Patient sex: F
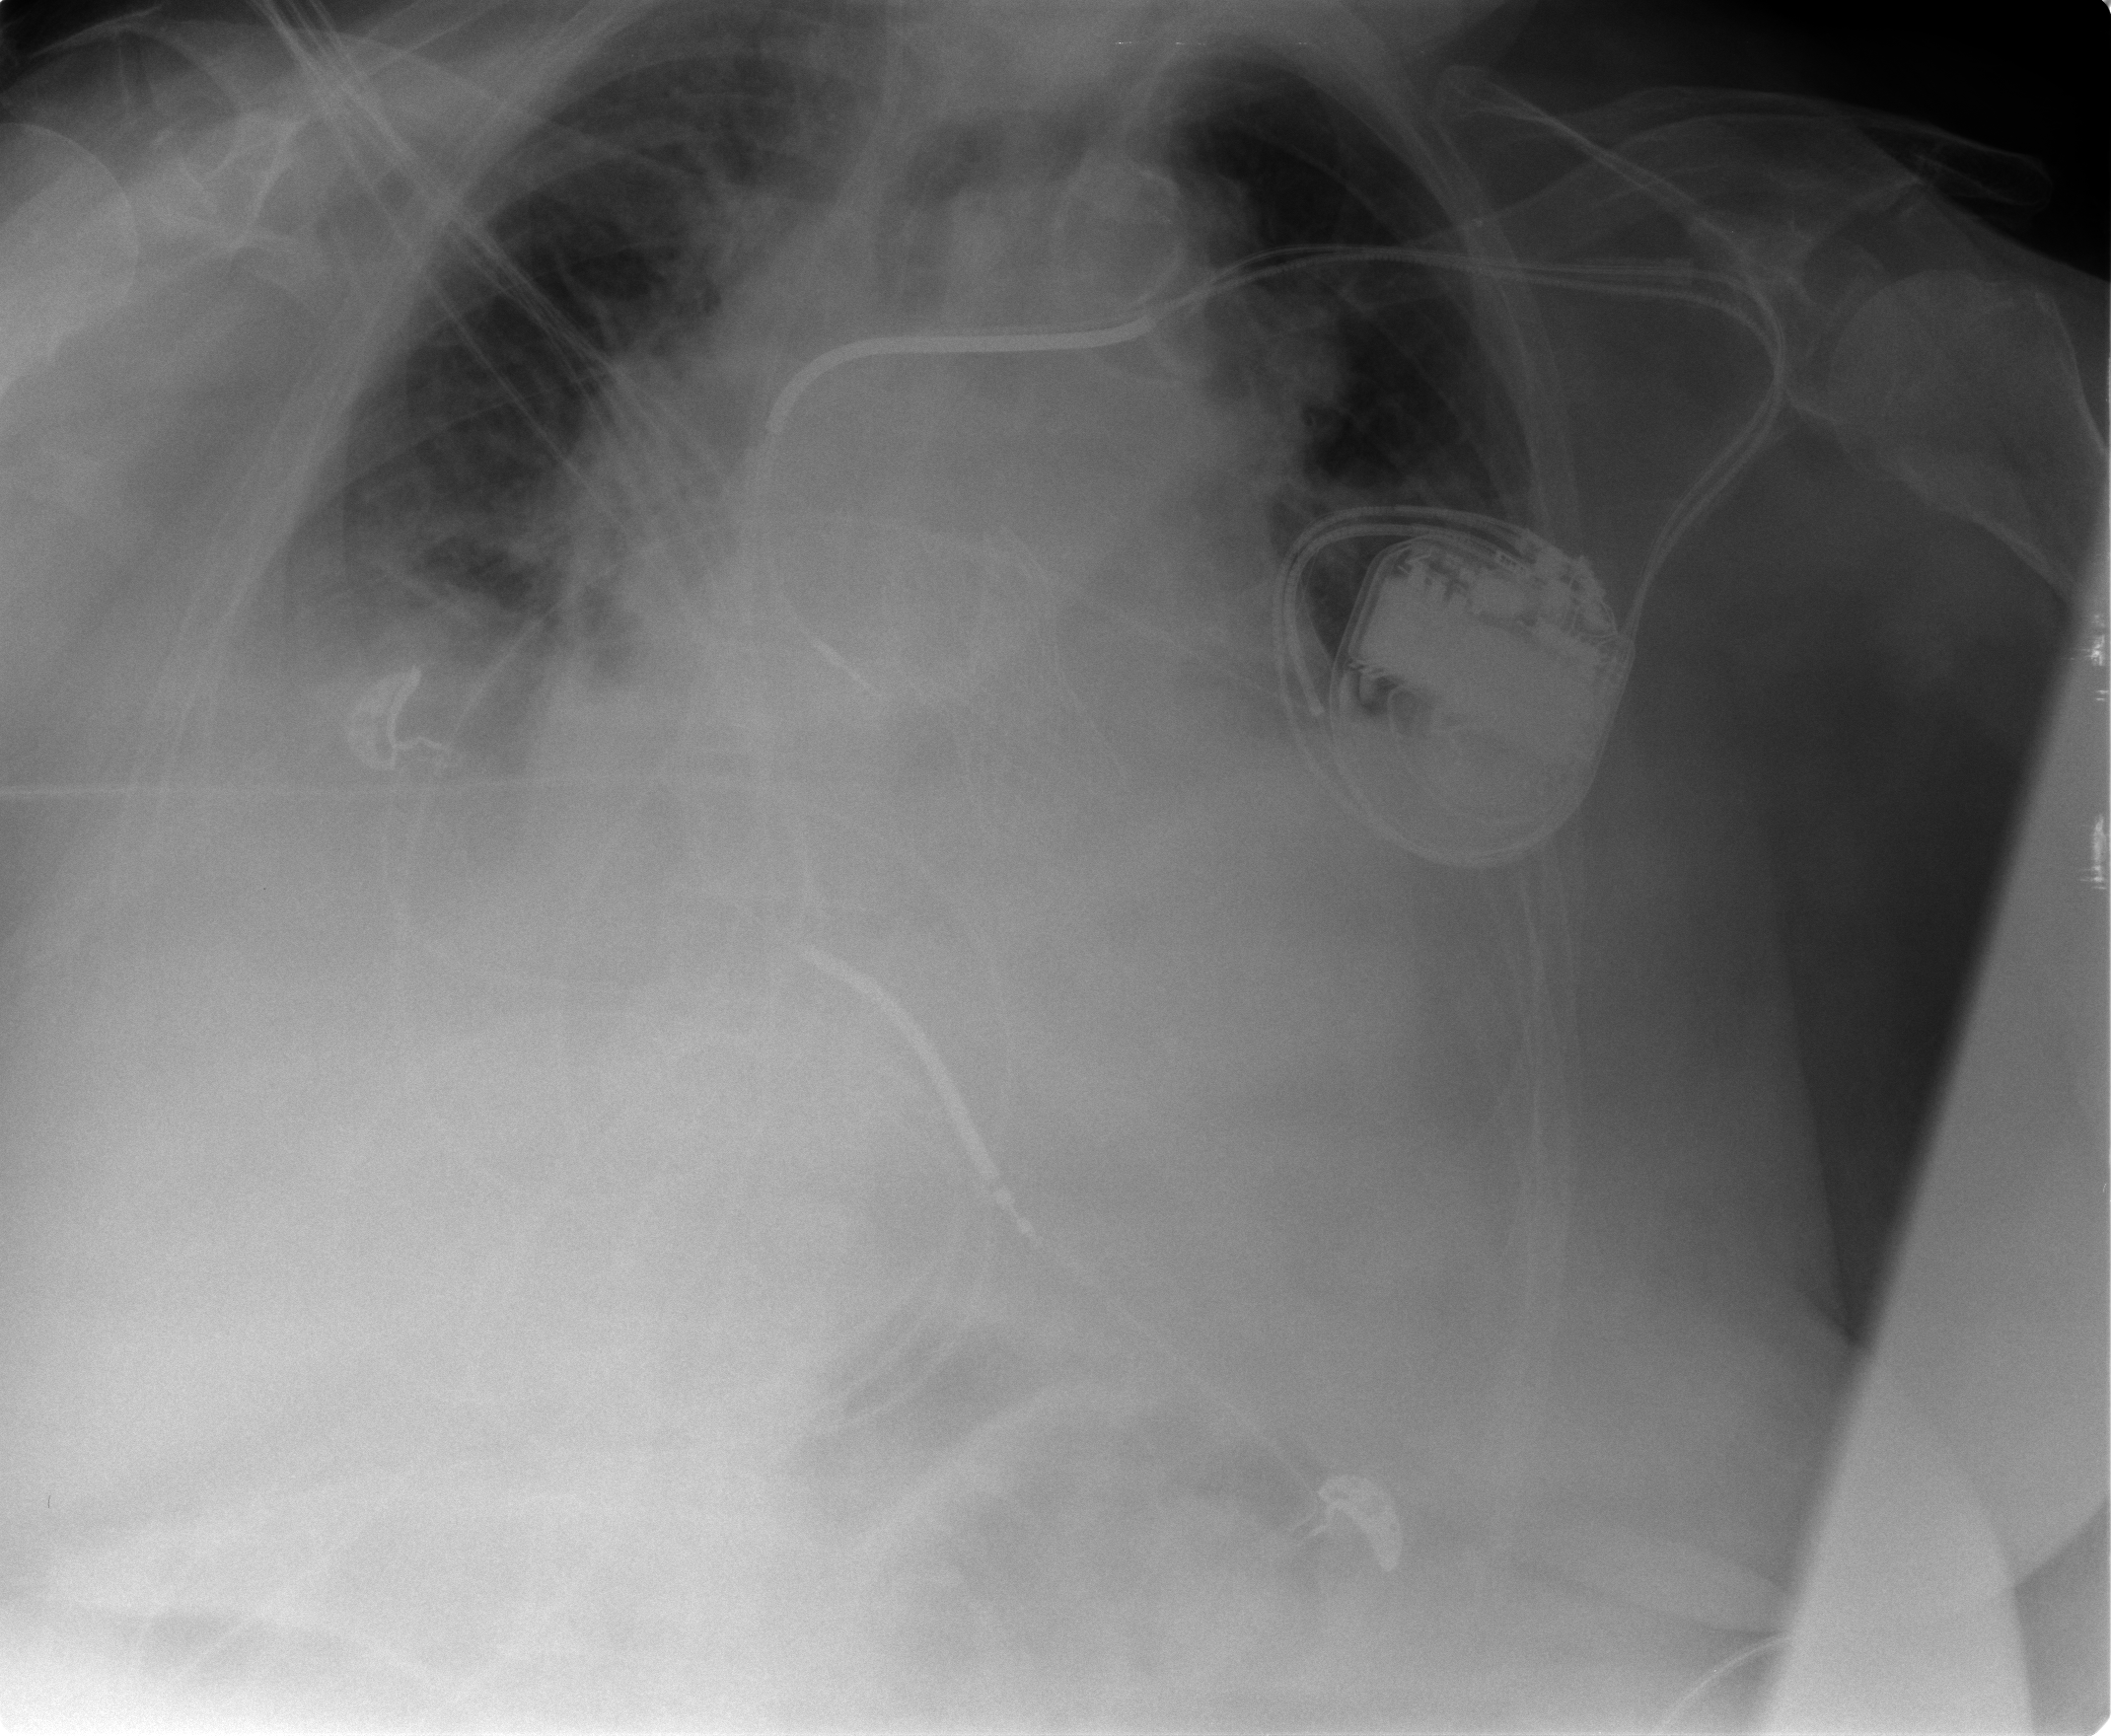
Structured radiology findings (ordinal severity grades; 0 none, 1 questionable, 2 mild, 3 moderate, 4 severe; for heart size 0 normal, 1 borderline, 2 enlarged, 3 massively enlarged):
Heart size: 2
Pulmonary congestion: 2
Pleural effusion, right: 2
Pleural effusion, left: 2
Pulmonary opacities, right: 0
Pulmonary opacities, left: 0
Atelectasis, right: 2
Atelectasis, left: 2